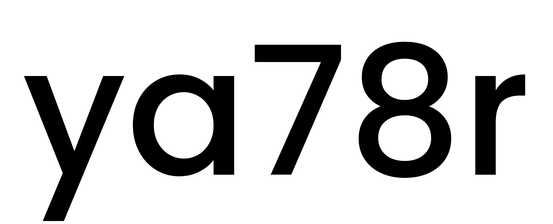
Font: Poppins-Medium